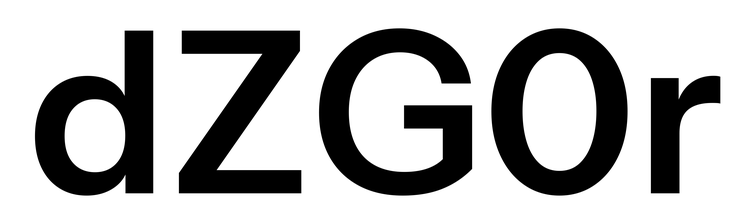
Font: InstrumentSans_SemiBold